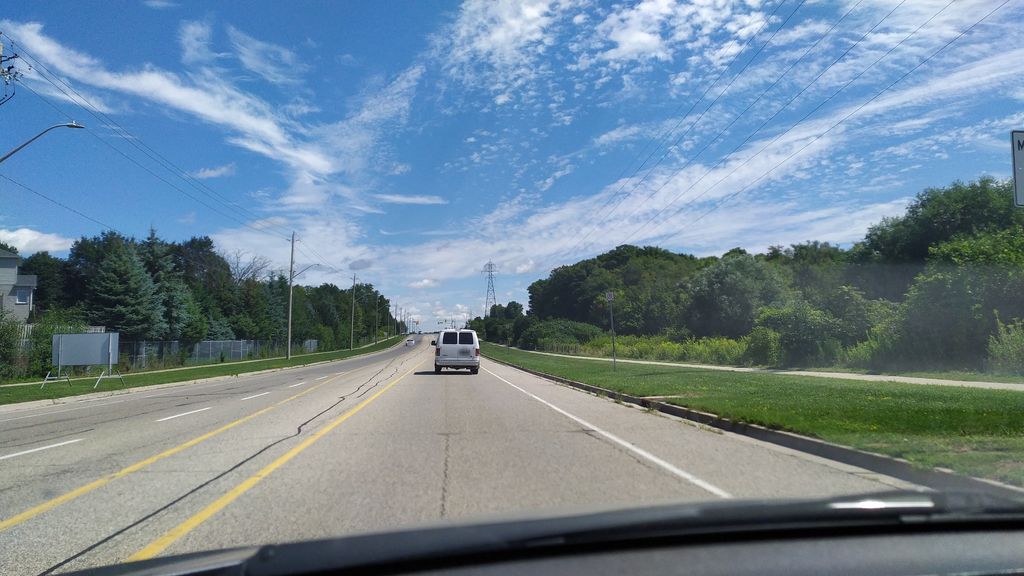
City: kitchener-waterloo